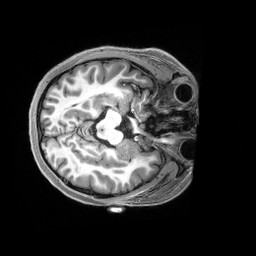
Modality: T1w
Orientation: axial
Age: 24
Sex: female
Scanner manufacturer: siemens
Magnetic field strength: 3 T
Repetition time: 2.5 s
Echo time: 0.00222 s